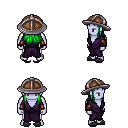
a pixel art fantasy rpg character, male body template, dark elf, purple skin, purple robe, white pants, green unkempt hairstyle, chain helm, cloth bracers, gray slippers, four views (front, back, left, right), 2x2 character sprite sheet, small pixel art, hard edges, no anti-aliasing